Question: I want to distinguish between required field validators and regular expression validators in my Javascript code so I can change the background color of my controls depending on the validator. Any idea how can I do it?
EDIT :
this is the script that i want to modify ( add a condition depending on required validators or regular expression validators)

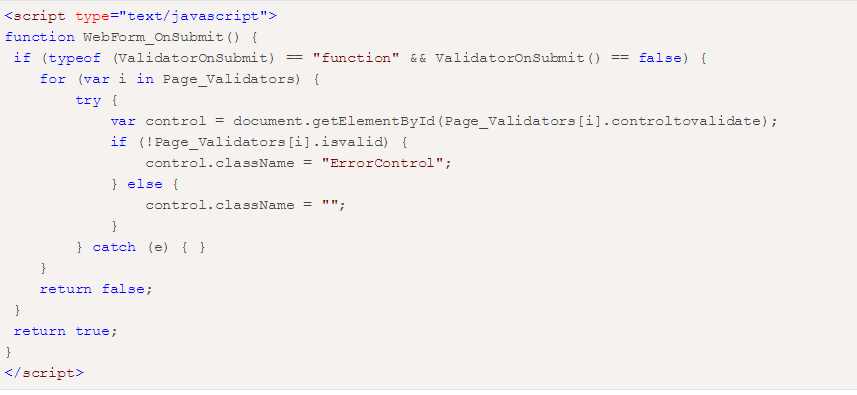
Answer: If you are using client-side jQuery validation, which is the default in new ASP.NET MVC and Webforms projects, then you already have the attributes you need in HTML.
For example take a look at the following code in ASP.NET Webforms:
'''
<div class="col-md-10">
<asp:TextBox runat="server" ID="TextBox1" CssClass="form-control" TextMode="Email" />
<asp:RequiredFieldValidator runat="server" ControlToValidate="Email"
CssClass="text-danger" ErrorMessage="The email field is required." />
<asp:RegularExpressionValidator runat="server" ControlToValidate="Email"
CssClass="text-danger" ErrorMessage="The email is not valid" />
</div>
'''
This code produces a textbox input field and two sibling HTML elements for the validators with corresponding 'data attributes' that identify the validator type, the validation function to execute etc.
So the output for the required validator is:
'''
<span data-val-evaluationfunction="RequiredFieldValidatorEvaluateIsValid" data-val-initialvalue="" data-val="true" data-val-errormessage="The email field is required." data-val-controltovalidate="MainContent_Email"></span>
'''
and for a regex validator it is:
'''
<span data-val-evaluationfunction="RegularExpressionValidatorEvaluateIsValid" data-val="true" data-val-errormessage="The email field is required." data-val-controltovalidate="MainContent_Email"></span>
'''
I have omitted some of output details for simplicity.
So you can just use the existing data attributes that ASP.NET outputs and interpret them in your javascript code.
In fact . So you can do something like this:
'''
switch(Page_Validators[i].evaluationfunction.name){
case "RequiredFieldValidatorEvaluateIsValid":
// do stuff for required field validators
break;
case "CustomValidatorEvaluateIsValid":
// do stuff for custom validators
break;
case "RegularExpressionValidatorEvaluateIsValid":
// do stuff for regex validators
break;
case "CompareValidatorEvaluateIsValid":
// do stuff for compare validators
break;
}
'''